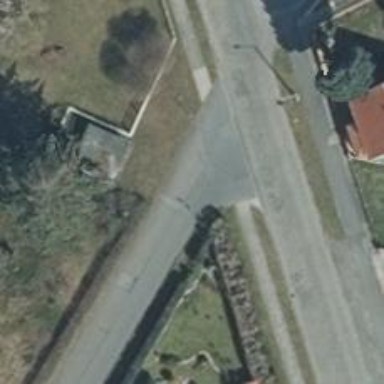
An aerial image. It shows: Asphalt road in residential area.